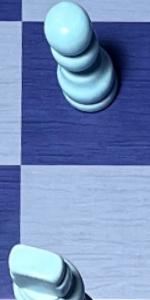
Label: Empty